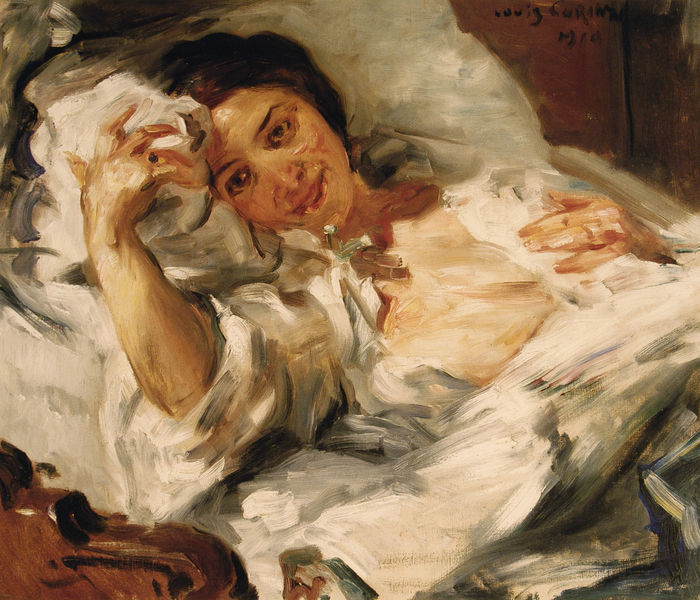
Titel: Morgensonne
Künstler: Lovis Corinth
Standort: Darmstadt
Institution: Hessisches Landesmuseum
Schlagwörter: akt, dunkel, gemälde, hand, haut, kopf, nackt, schatten, weiß, aquarell, impressionismus, mädchen, braun, brust, busen, finger, frau, grau, haar, hell, holz, licht, mund, nase, renoir, schwarz, stirn, blick, dame, rot, beige, expressionismus, malerei, schleife, hemd, jung, arm, arme, augen, gesicht, mensch, bild, bildnis, hände, portrait, porträt, signatur, öl, pastos, sonne, haare, stoff, decke, nachthemd, lippen, schön, lächeln, schrift, wangen, sofa, liegen, schlafen, alte dame, datierung, kette, ölgemälde, kissen, duktus, brauen, muse, bett, bettdecke, schlafzimmer, liegend, jahreszahl, ring, kokett, striche, lachen, corinth, lovis, lovis corinth, fingerring, kunst, pinsel, liege, geige, betttuch, unterarm, romantisch, fröhlich, dekolte, nett, geburt, glücklich, kopfkissen, morgens, verheiratet, corith, ductu, geschwunden, nachdhemd, frau lächeln